Field crop: maize
Growth stage: 2
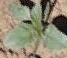
Species: datura